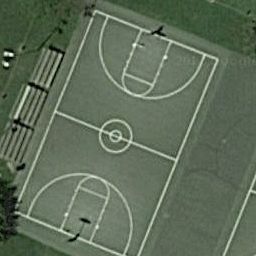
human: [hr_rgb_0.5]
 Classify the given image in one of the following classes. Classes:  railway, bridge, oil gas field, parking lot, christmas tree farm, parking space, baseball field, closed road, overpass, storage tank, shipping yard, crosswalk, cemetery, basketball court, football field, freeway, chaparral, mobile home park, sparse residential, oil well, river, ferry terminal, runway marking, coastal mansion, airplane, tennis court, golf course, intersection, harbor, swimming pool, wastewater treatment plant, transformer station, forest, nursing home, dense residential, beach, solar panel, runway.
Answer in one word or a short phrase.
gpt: basketball court